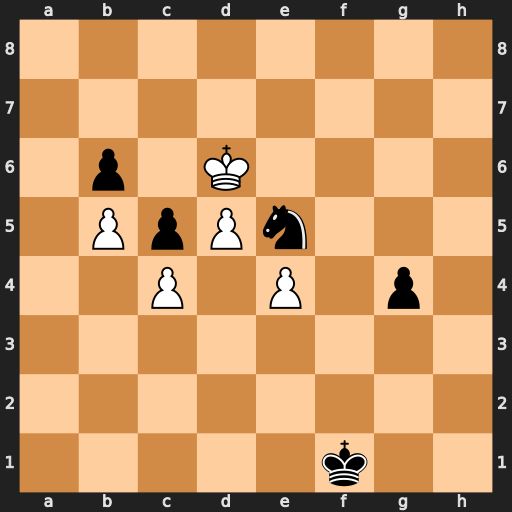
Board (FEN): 8/8/1p1K4/1PpPn3/2P1P1p1/8/8/5k2
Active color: w
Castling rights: -
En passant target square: -
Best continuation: Kxe5 g3 d6 g2 d7 g1=Q d8=Q